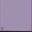
Piece: xx